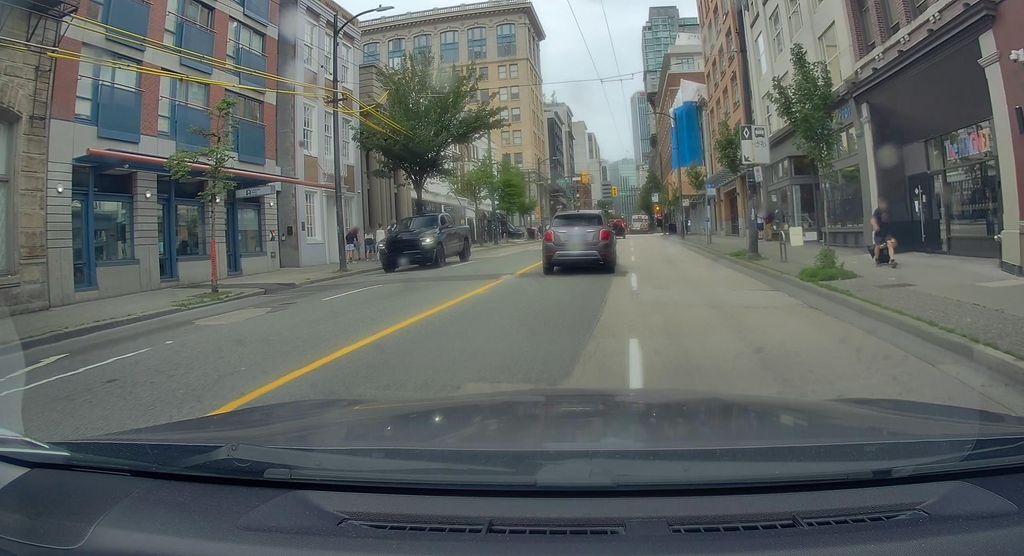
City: vancouver